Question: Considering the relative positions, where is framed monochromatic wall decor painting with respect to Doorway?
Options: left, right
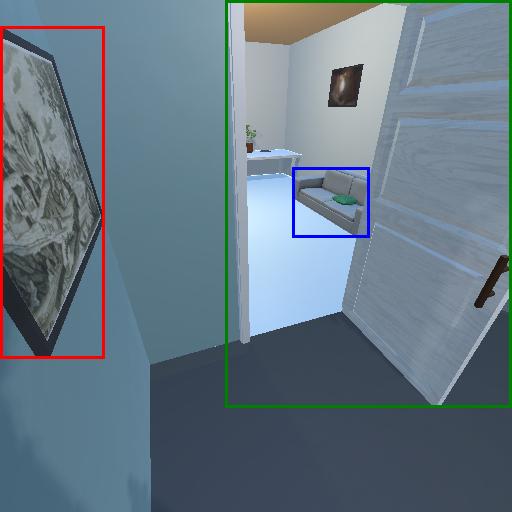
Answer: left